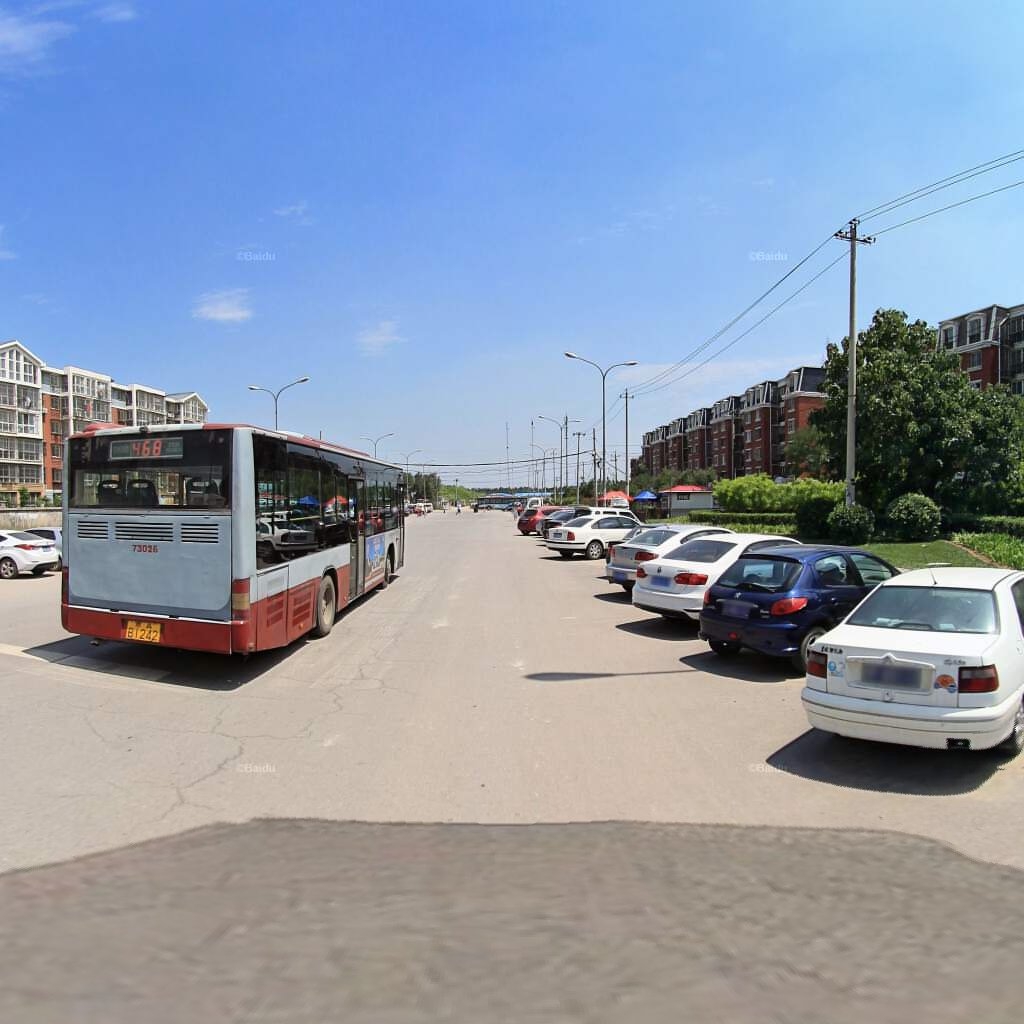
Region: Chaoyang
Road damage annotations: alligator crack